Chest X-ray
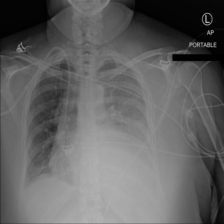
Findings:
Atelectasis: negative
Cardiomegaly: negative
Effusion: negative
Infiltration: negative
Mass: negative
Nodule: negative
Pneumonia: negative
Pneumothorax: negative
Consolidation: negative
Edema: negative
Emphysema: negative
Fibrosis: negative
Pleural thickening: negative
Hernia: negative